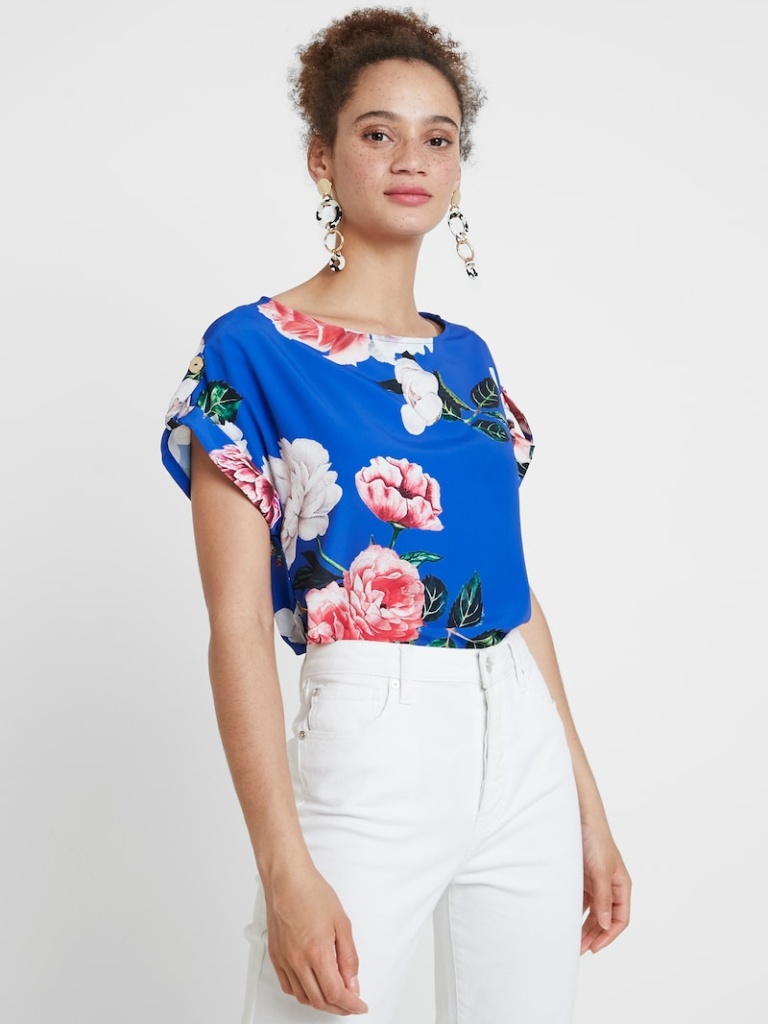
silk relaxed short sleeve hip length Fully Tucked in crew blouse